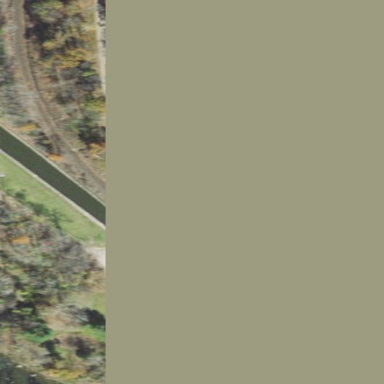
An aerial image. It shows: Canal with water flowing through it.